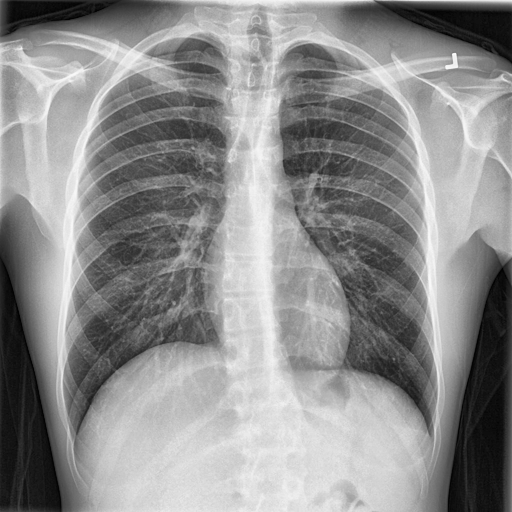
Finding: NORMAL